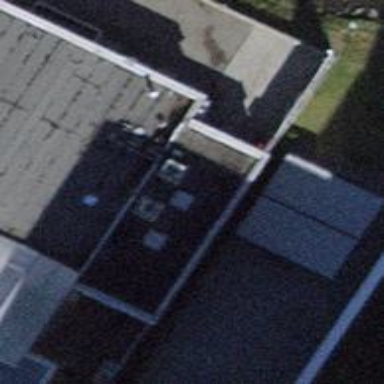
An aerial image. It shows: Car wash facility.